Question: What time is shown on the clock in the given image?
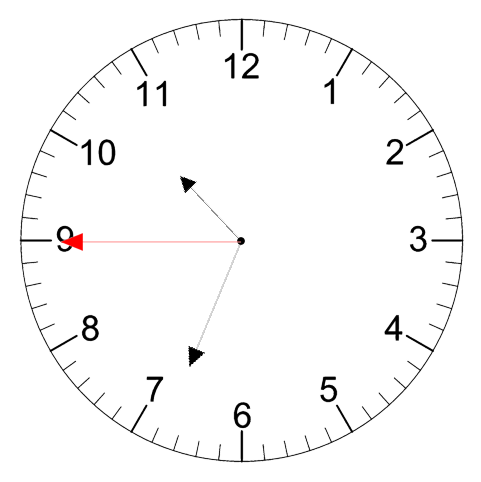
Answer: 10:33:45